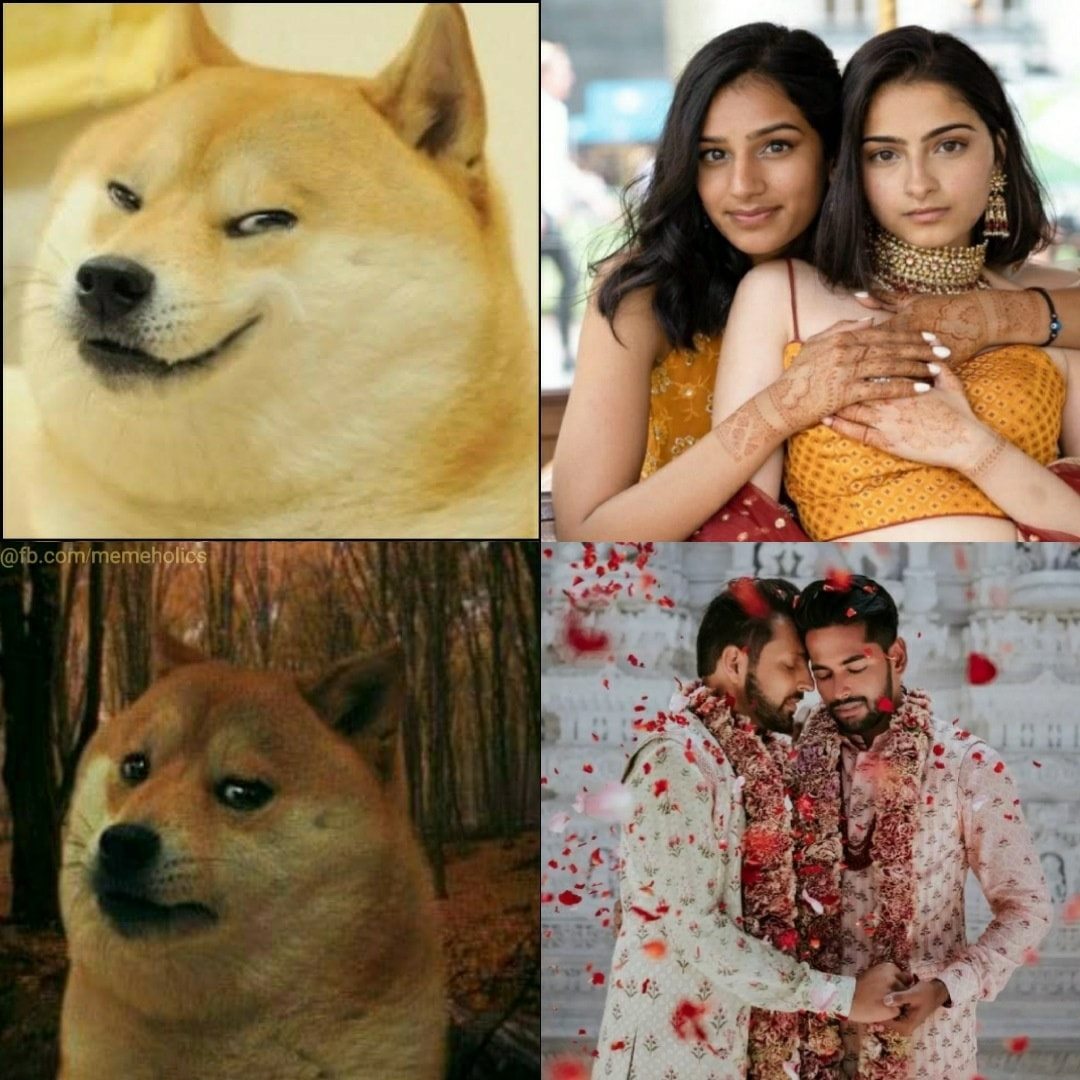
Caption: No captions
Label: hate